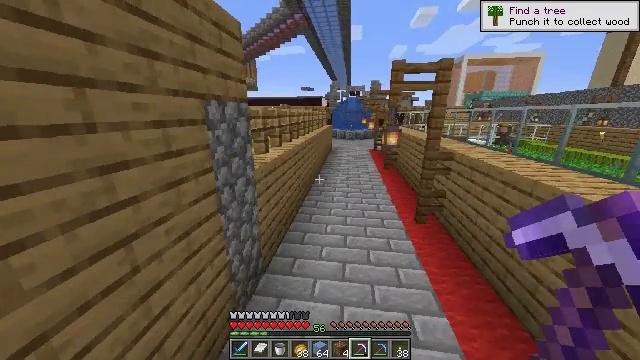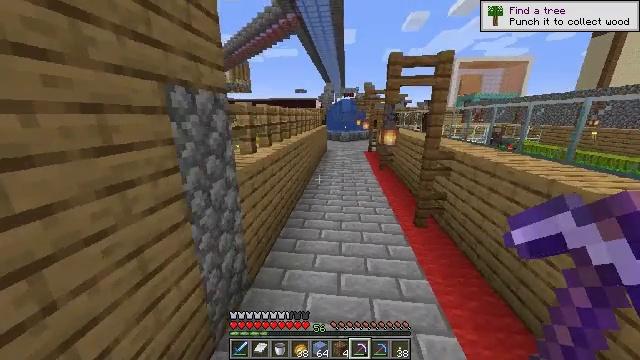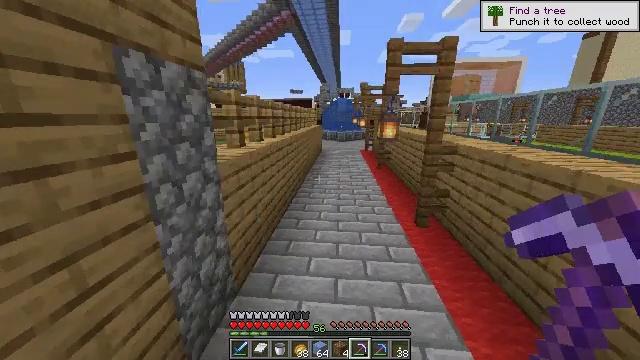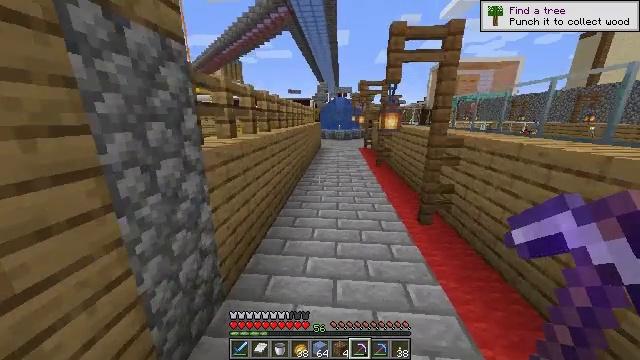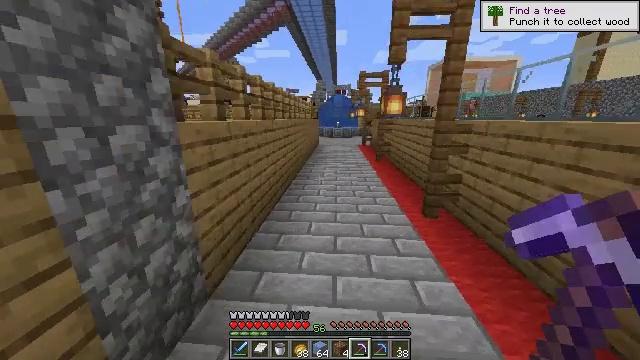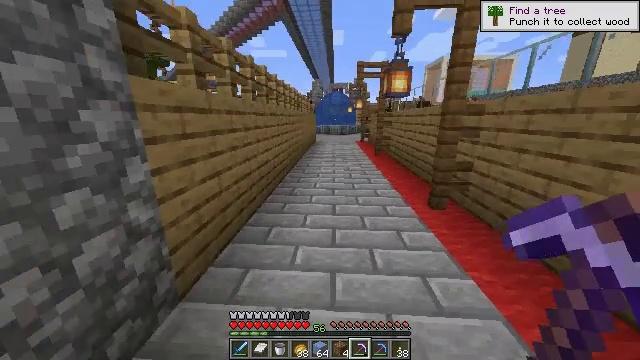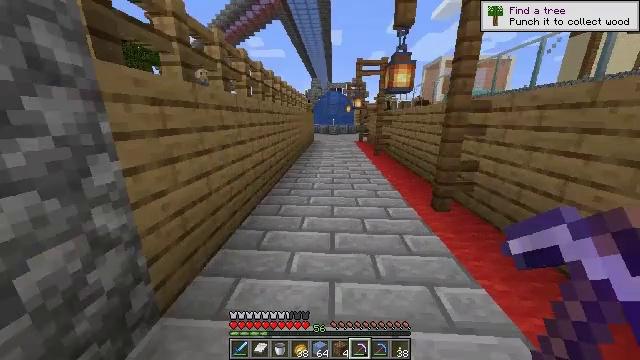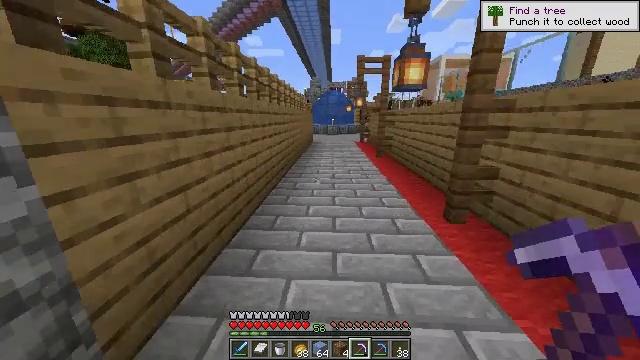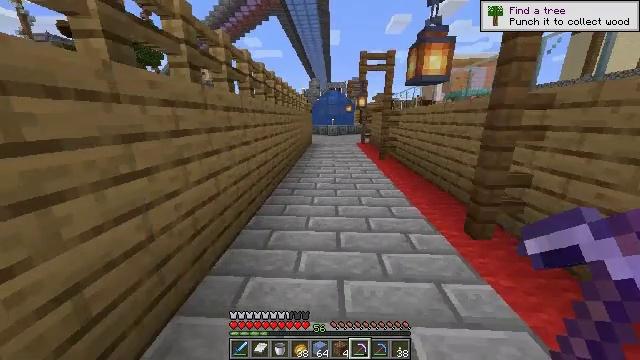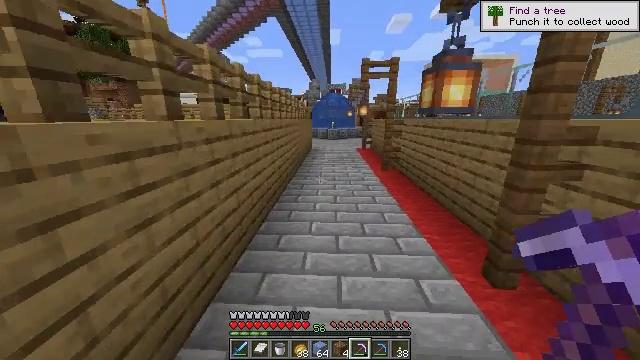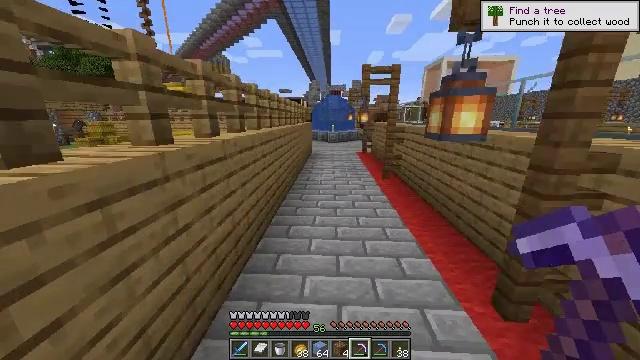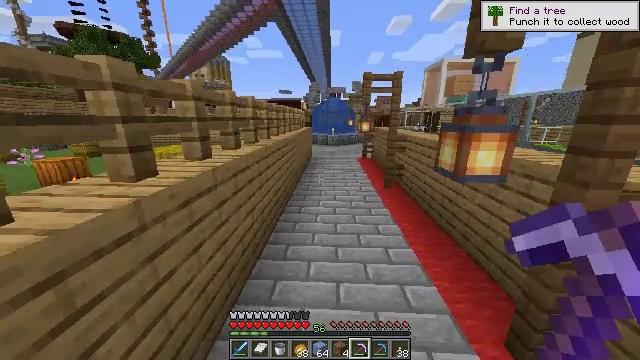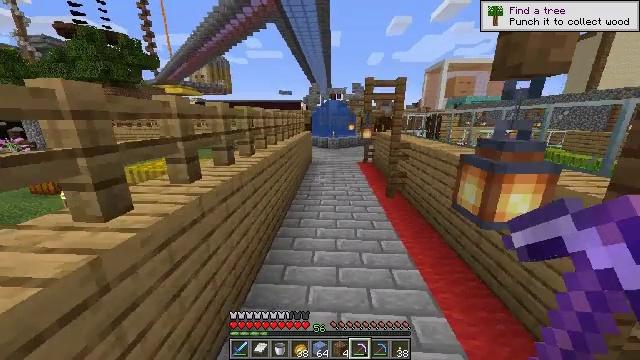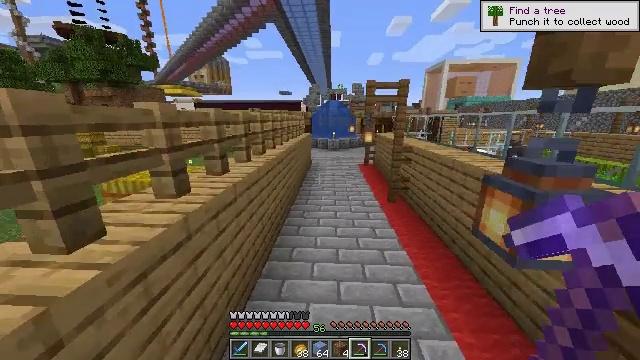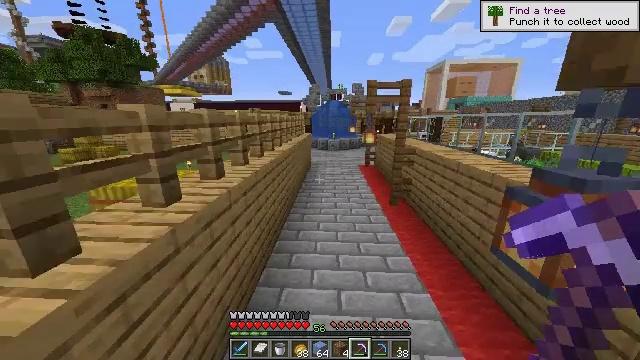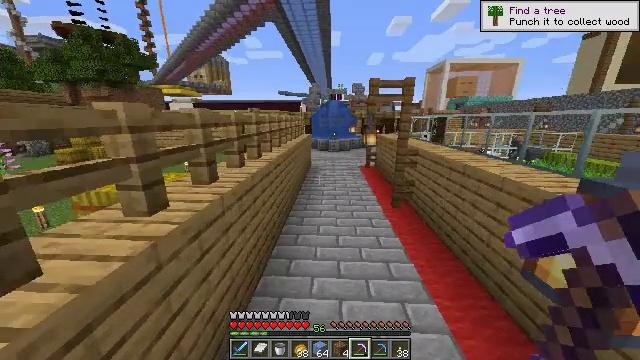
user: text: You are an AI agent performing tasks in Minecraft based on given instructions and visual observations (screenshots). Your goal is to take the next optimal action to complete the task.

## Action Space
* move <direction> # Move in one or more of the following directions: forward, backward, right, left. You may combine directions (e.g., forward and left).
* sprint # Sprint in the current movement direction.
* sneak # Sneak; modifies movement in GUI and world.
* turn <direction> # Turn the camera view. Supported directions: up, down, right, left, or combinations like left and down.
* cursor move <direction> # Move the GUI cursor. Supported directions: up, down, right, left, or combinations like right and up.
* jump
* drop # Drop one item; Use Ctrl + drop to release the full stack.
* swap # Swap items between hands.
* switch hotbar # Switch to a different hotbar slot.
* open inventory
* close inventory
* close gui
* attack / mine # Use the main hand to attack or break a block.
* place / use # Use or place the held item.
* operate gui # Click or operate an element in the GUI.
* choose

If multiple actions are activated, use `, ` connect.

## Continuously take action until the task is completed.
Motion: motion action
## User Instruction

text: Make packed ice by combining ice blocks in the grid.
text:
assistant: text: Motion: move forward, turn right, jump
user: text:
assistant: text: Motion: move forward, turn right
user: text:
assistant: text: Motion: move forward
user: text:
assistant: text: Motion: move forward
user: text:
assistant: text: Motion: move forward
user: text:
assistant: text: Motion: move forward
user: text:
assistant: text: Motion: move forward
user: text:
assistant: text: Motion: move forward
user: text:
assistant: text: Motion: move forward, jump
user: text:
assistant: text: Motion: move forward, jump
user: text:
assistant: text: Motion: move forward, jump
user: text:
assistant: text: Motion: move forward
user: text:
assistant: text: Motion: move forward
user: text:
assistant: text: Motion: move forward
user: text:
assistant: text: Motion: move forward
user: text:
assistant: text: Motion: move forward
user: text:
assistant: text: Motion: move forward
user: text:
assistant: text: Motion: move forward
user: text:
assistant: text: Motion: move forward
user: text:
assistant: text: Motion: move forward
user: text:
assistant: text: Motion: move forward
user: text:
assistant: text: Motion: move forward
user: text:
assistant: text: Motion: move forward
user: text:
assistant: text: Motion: move forward
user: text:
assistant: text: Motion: move forward
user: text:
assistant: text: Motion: move forward
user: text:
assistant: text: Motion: move forward, jump
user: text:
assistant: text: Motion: move forward, jump
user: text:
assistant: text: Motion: move forward, jump
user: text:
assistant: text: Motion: move forward, jump